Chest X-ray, PA view. Patient: 67 years old, sex F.
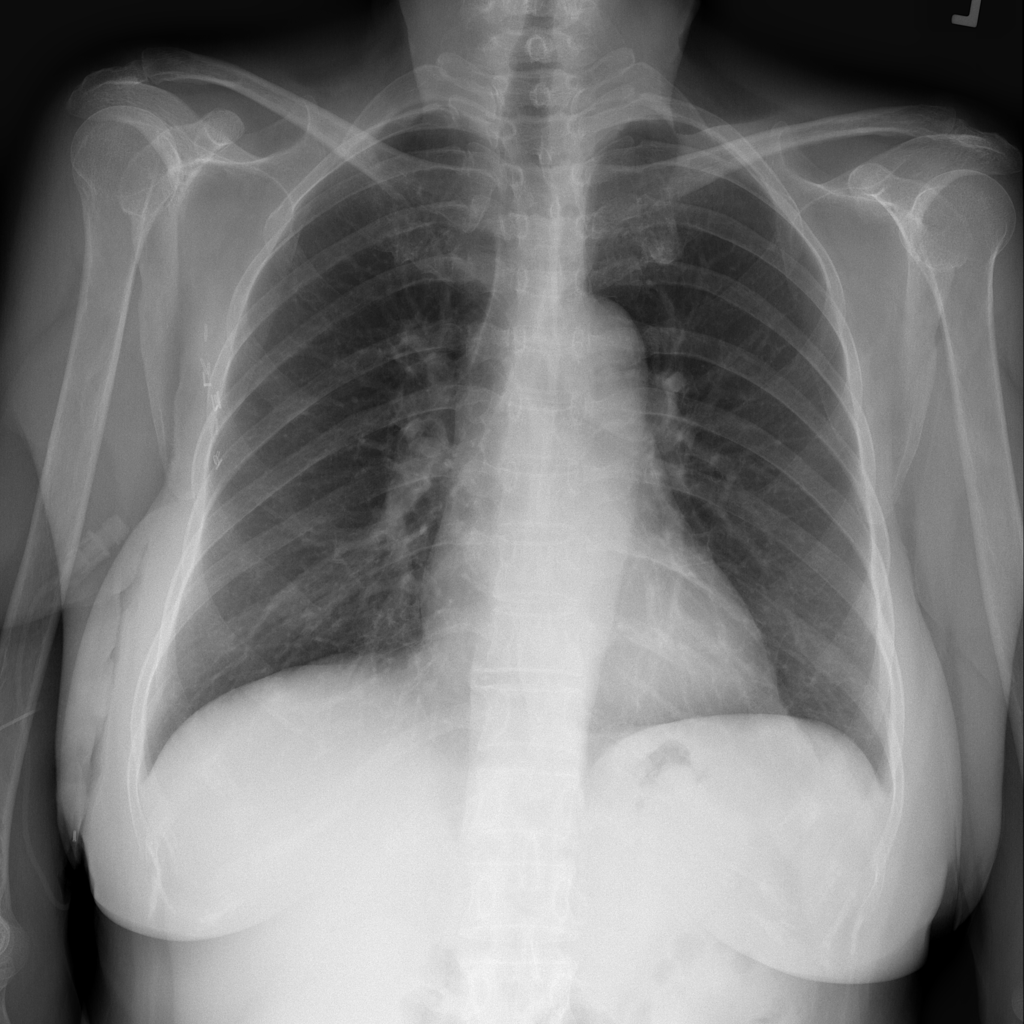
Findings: No Finding